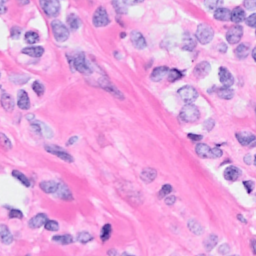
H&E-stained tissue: Breast